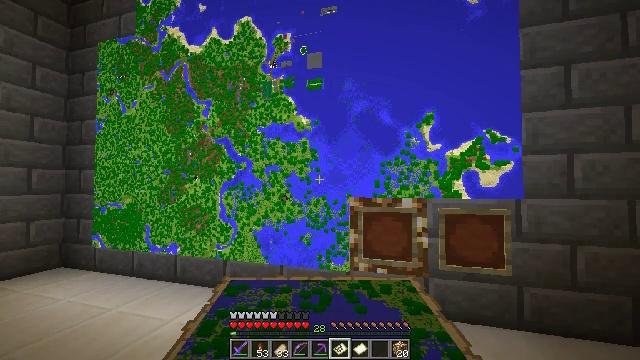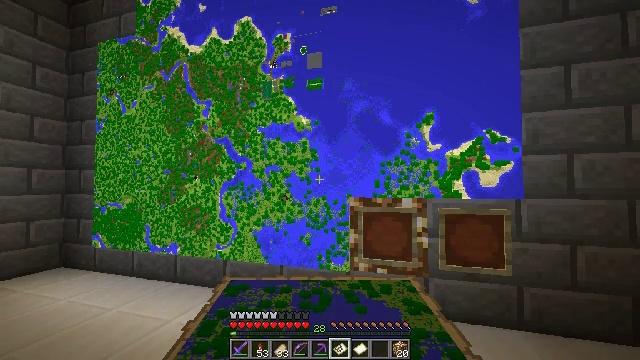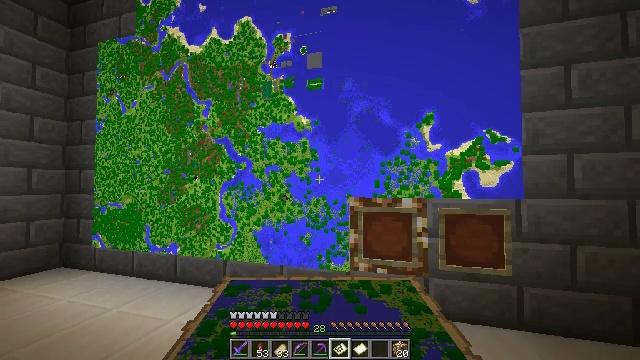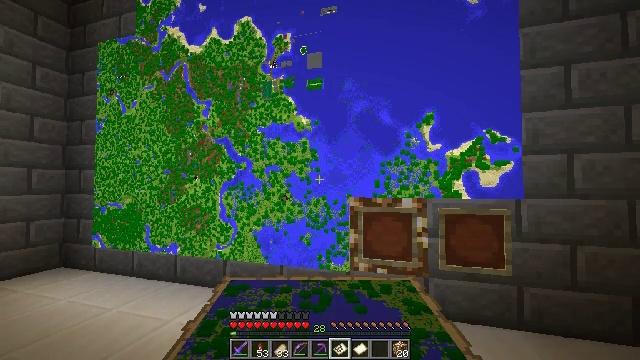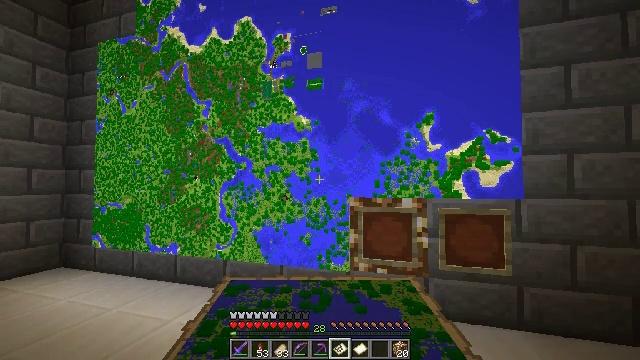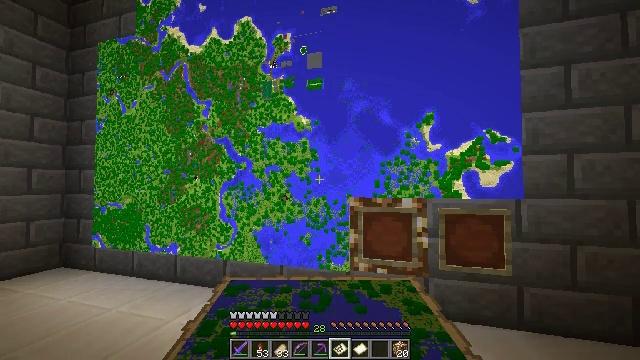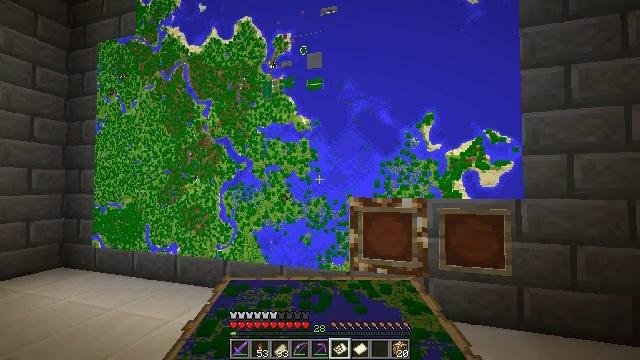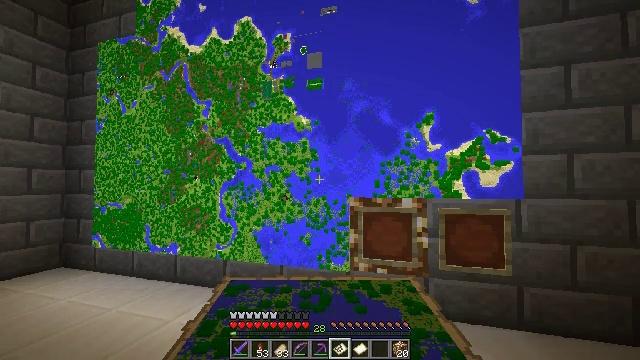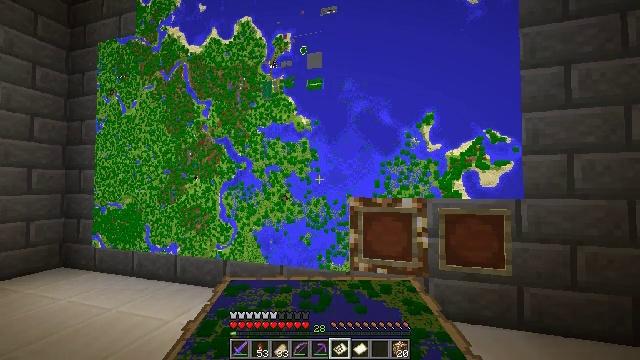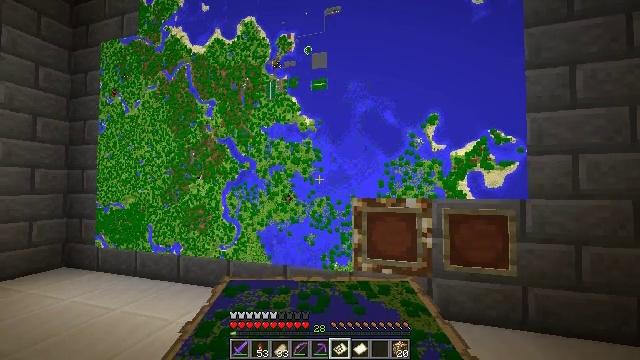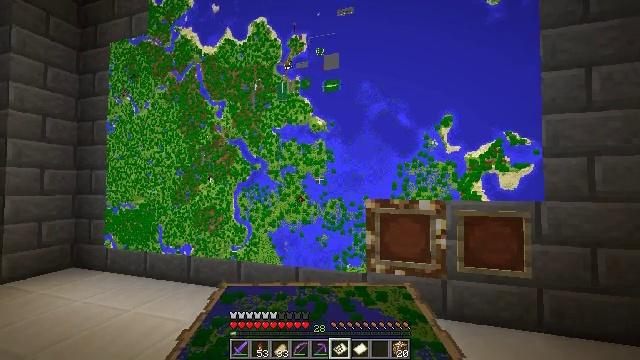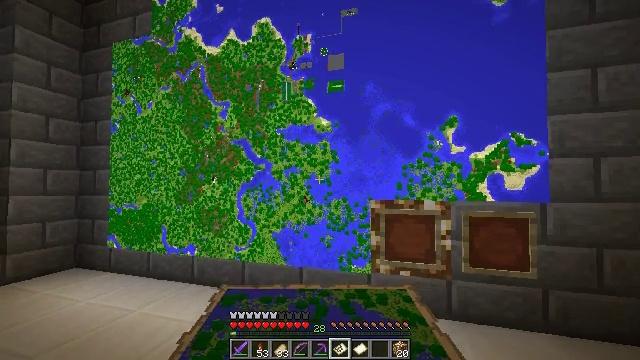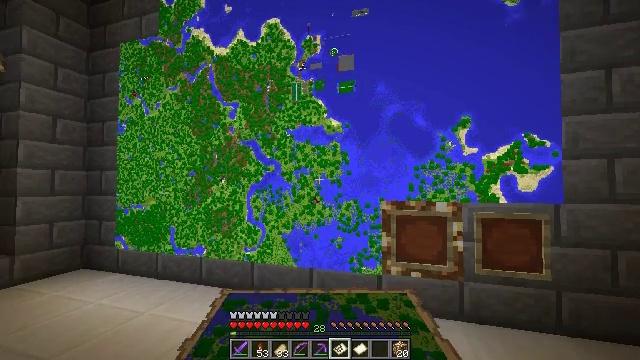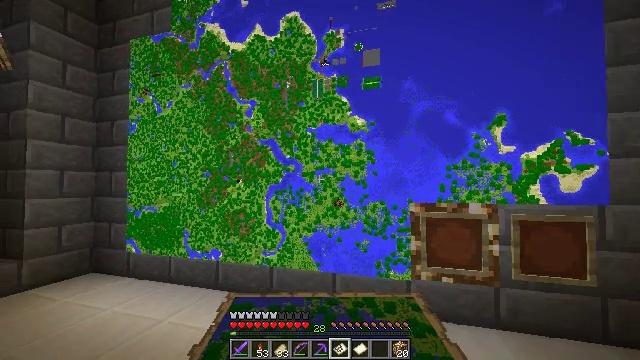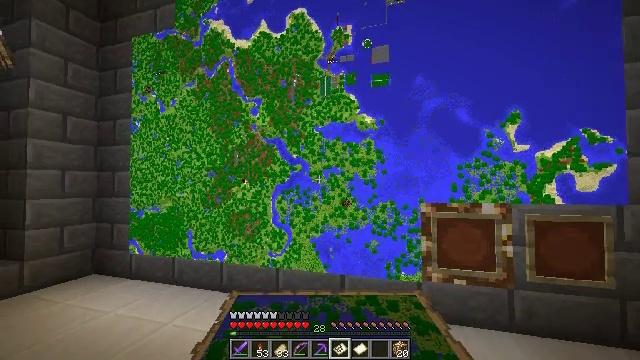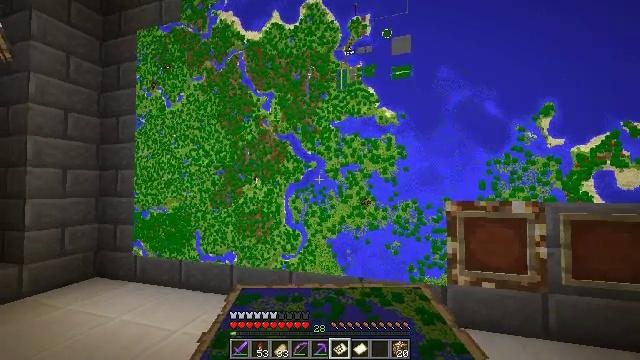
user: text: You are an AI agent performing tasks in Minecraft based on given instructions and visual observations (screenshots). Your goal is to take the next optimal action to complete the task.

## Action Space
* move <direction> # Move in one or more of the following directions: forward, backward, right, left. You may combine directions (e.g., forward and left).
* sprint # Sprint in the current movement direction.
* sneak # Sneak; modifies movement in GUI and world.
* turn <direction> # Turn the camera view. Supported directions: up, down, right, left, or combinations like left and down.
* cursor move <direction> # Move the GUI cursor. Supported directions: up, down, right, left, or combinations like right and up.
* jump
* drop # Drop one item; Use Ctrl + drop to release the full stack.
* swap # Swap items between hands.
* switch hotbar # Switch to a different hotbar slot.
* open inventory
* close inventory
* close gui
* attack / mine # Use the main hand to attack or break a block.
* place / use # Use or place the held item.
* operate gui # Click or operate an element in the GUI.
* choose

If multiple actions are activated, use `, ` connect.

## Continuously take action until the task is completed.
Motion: motion action
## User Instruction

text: Retrieve the stone bricks from an old building.
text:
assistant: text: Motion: no_op
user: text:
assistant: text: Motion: no_op
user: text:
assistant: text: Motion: no_op
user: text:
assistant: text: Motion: no_op
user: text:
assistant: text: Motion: no_op
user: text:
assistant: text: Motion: no_op
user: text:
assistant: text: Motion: no_op
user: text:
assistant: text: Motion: no_op
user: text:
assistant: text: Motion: move left
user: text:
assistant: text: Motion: move left
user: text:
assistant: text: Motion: move left
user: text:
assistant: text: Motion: move forward and move left
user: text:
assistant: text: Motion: move forward and move left
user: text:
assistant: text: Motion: move forward and move left
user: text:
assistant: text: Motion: move forward and move left
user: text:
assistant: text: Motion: move forward and move left, turn right and up
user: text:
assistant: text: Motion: move forward and move left, turn right
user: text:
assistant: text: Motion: move forward
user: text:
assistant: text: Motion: move forward
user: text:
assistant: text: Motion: no_op
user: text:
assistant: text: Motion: no_op
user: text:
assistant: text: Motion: no_op
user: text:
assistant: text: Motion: no_op
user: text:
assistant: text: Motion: no_op
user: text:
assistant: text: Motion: no_op
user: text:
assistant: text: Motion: no_op
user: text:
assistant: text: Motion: no_op
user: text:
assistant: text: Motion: no_op
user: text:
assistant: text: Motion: no_op
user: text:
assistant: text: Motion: no_op